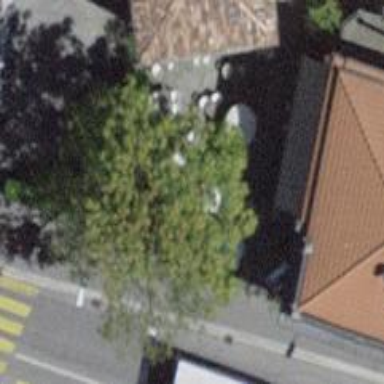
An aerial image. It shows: Cafe.